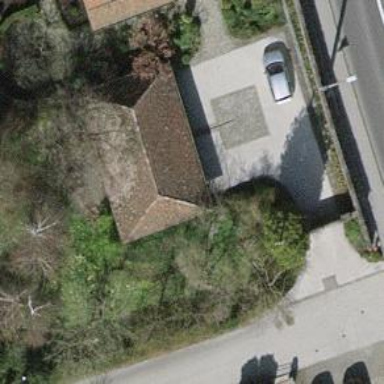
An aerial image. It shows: Garage.